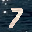
Label: 7